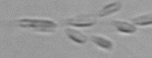
Label: Dinobryon